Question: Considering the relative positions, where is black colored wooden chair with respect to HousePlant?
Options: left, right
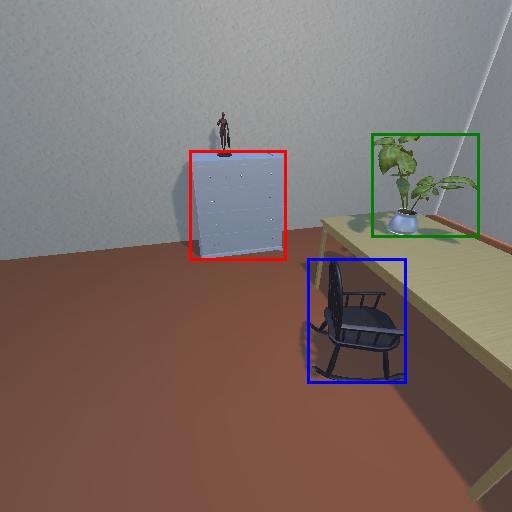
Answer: left